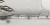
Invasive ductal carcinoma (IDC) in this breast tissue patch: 0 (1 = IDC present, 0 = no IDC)